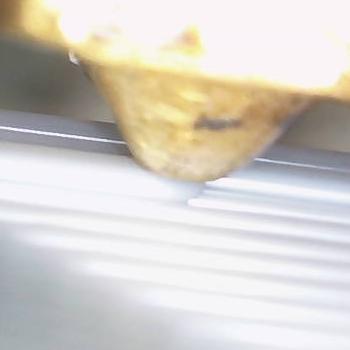
Flow rate: 300%